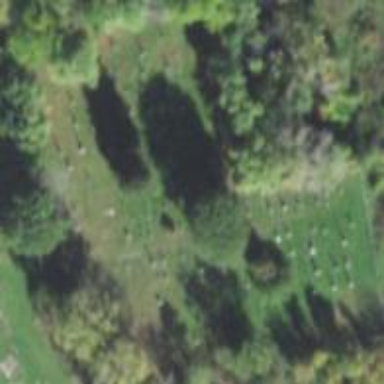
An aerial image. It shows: Cemetery.